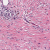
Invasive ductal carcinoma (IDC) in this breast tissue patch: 0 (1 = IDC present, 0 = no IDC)